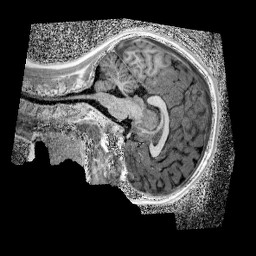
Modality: UNIT1_denoised
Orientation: sagittal
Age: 10
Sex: male
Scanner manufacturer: siemens
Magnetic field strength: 3 T
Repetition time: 4 s
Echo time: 0.00299 s